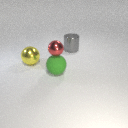
large yellow metal sphere to the left of large green rubber sphere